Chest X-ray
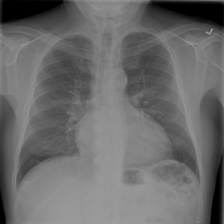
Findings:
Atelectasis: negative
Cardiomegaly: positive
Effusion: negative
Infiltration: negative
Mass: negative
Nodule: negative
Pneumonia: negative
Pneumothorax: negative
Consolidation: negative
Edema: negative
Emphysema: negative
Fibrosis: negative
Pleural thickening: negative
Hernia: negative